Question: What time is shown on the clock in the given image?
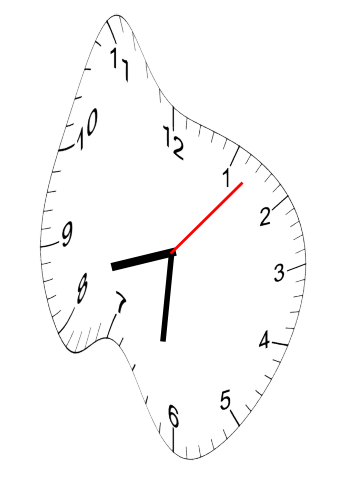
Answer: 08:31:07